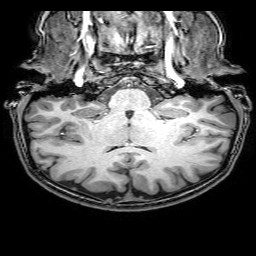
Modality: T1w
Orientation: sagittal
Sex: female
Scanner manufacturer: philips
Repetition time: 0.008168 s
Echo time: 0.00374 s